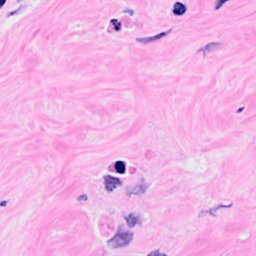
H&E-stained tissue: Breast